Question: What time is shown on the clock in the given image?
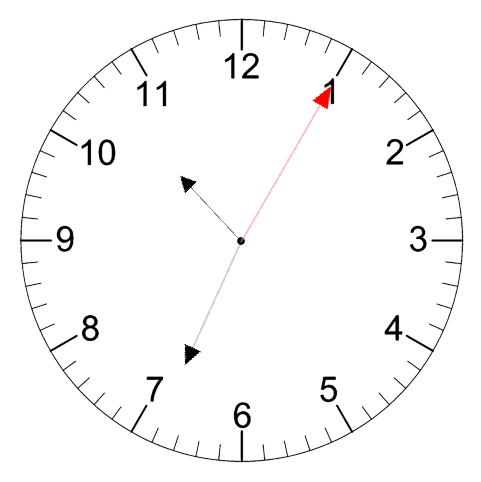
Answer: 10:34:05